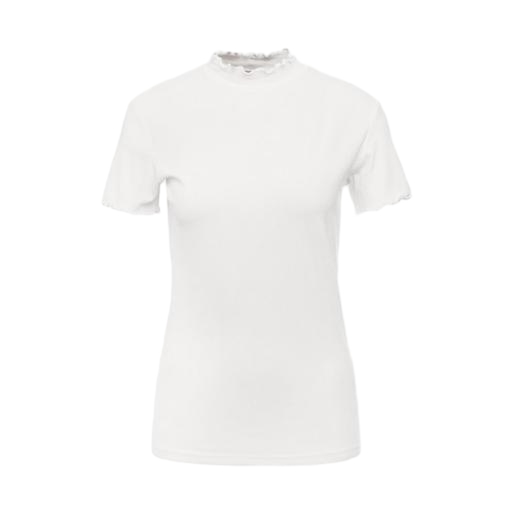
white petite t-shirt only macy, high-neck ribbed-jersey t-shirt, white plus size mock-neck top only macy, white background